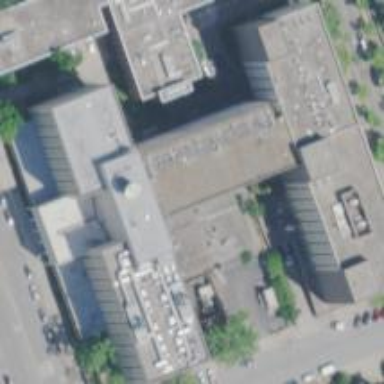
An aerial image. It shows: View of university building.